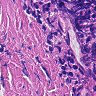
Metastatic tissue present: no